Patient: sex F, age 58
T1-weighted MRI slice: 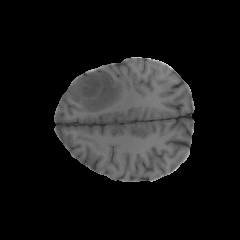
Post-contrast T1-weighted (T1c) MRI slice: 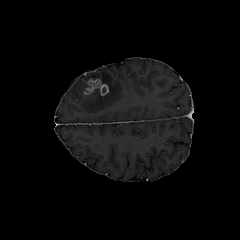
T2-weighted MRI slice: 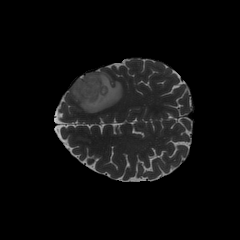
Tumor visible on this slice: yes
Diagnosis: Glioblastoma, IDH-wildtype
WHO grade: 4